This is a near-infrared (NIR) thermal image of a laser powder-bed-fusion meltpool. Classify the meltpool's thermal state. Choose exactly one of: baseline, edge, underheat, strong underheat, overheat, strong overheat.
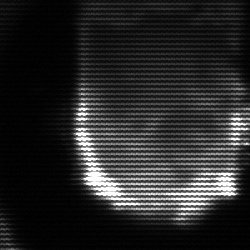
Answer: baseline